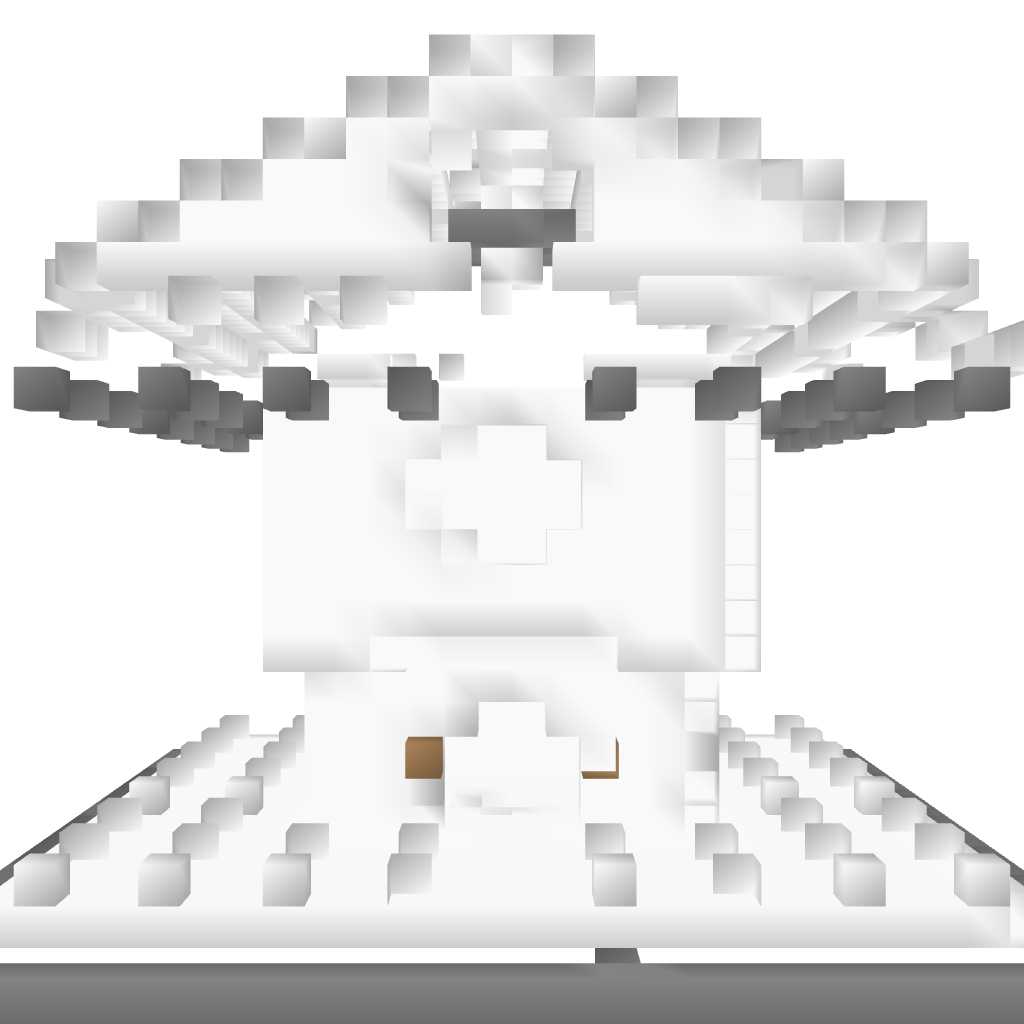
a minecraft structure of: Templo Romano bad low quality